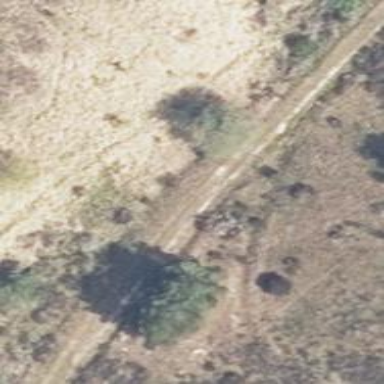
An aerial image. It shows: Track with ground surface. The track is Grade 4.